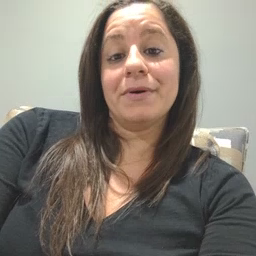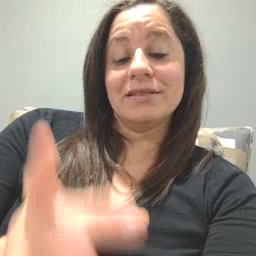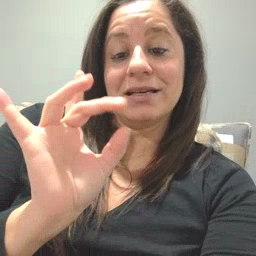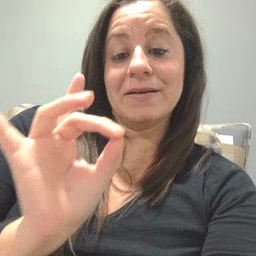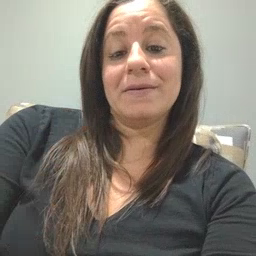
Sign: sticky